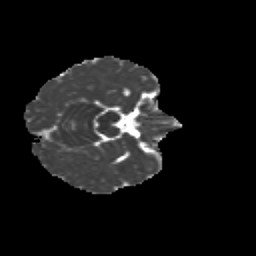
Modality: MD
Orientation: axial
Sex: male
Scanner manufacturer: siemens
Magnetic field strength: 3 T
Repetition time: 5 s
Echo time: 0.071 s